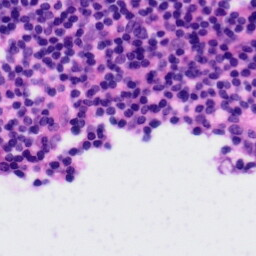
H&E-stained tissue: Tonsil